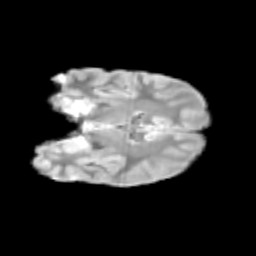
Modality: T2w
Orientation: coronal
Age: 11
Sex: male
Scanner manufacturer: siemens
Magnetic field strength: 3 T
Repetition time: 3.8 s
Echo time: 0.07 s